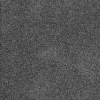
Atmospheric dust classification: dusty